九年级 · 度量几何学
如图, $\odot O$ 是 $\triangle A B C$ 的外接圆, 若 $\angle A O C=70^{\circ}$, 则 $\angle A B C$ 的度数为 $\qquad$ .

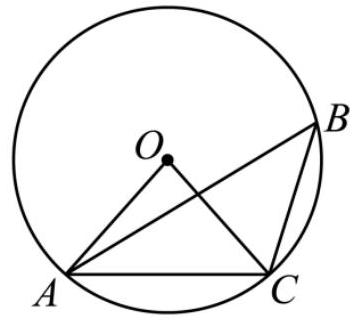
答案:  $35^{\circ} / 35$ 度

解析: 直接根据圆周角定理即可得出结论.

【详解】解: $\because \angle A O C$ 与 $\angle A B C$ 是同弧所对的圆心角与圆周角,

$\therefore \angle A B C=\frac{1}{2} \angle A O C=35^{\circ}$.

故答案为: $35^{\circ}$.

【点睛】本题考查的是圆周角定理, 熟知在同圆或等圆中, 同弧或等弧所对的圆周角相等,都等于这条弧所对的圆心角的一半是解答此题的关键.